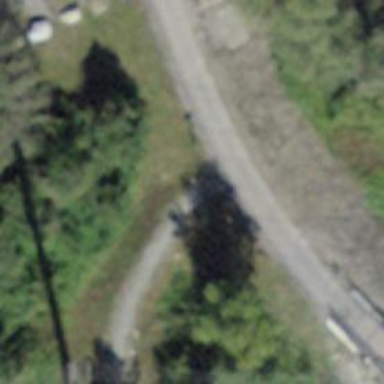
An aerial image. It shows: Asphalt path.